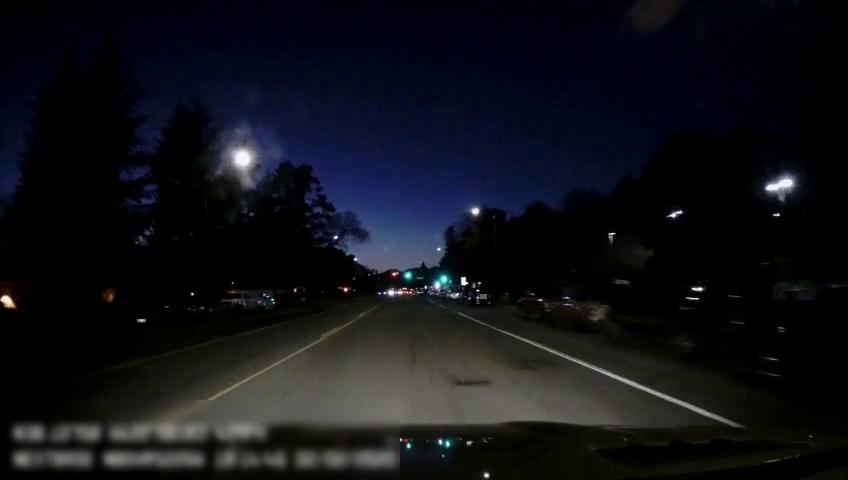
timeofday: Night
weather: Other
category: Drivable Space
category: Vehicles | SUV
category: Vehicles | Car
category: Vehicles | SUV
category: Vehicles | Car
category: Vehicles | Van
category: Vehicles | SUV
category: Vehicles | Car
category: Vehicles | Car
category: Vehicles | SUV
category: Vehicles | SUV
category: Vehicles | Car
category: Lanes | Opposite Lane
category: Lanes | Current Lane
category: Lanes | Current Lane
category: Lanes | Alternate Lane
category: Lanes | Alternate Lane